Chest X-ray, AP view. Patient: 30 years old, sex F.
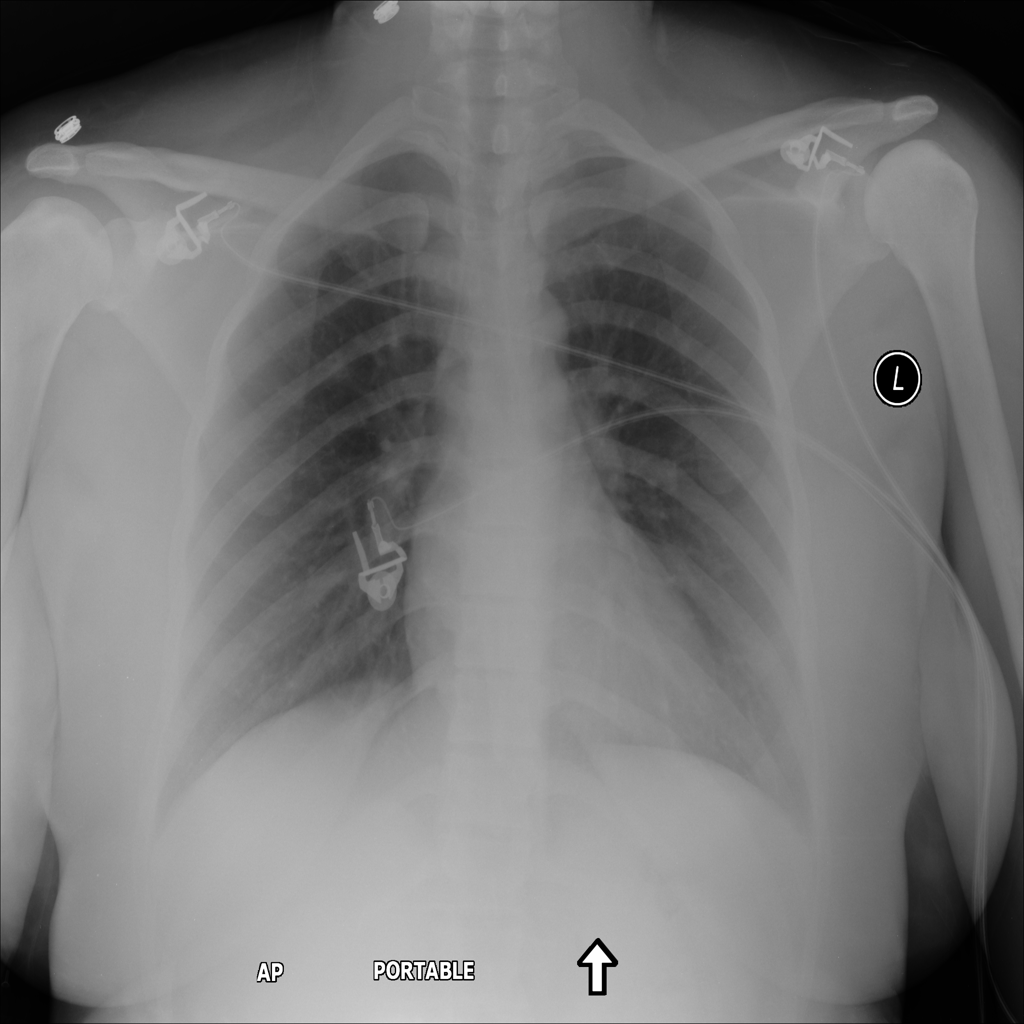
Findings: No Finding